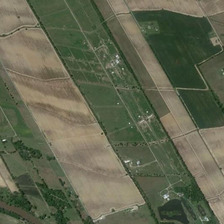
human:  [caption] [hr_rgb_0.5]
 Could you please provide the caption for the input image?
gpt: in the middle of the two wheat fields was a bare land .

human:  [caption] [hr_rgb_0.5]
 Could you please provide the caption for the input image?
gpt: a lot of green farmland is growing on the land .

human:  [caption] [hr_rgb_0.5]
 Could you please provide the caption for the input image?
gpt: in the middle of the two wheat fields was a bare land .

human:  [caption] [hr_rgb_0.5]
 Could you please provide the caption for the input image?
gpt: a lot of green farmland is growing on the land .

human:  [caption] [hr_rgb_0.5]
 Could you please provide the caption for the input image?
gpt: a lot of green farmland is growing on the land .